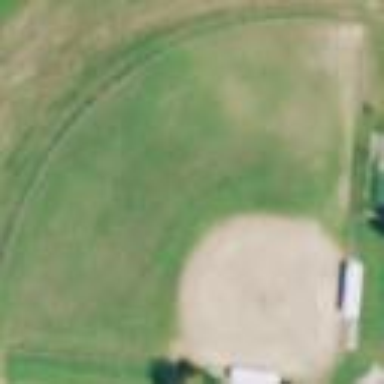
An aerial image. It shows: Baseball pitch for leisure land.